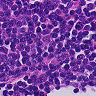
Metastatic tissue present: no